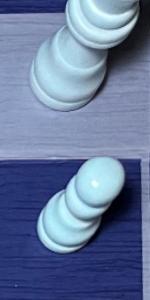
Label: Pawn_White